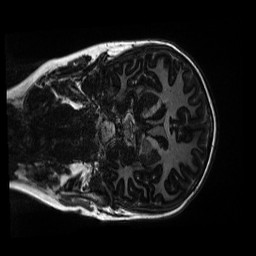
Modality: MP2RAGE
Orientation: coronal
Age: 10
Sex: male
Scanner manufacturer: siemens
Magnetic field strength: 3 T
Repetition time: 4 s
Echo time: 0.00303 s